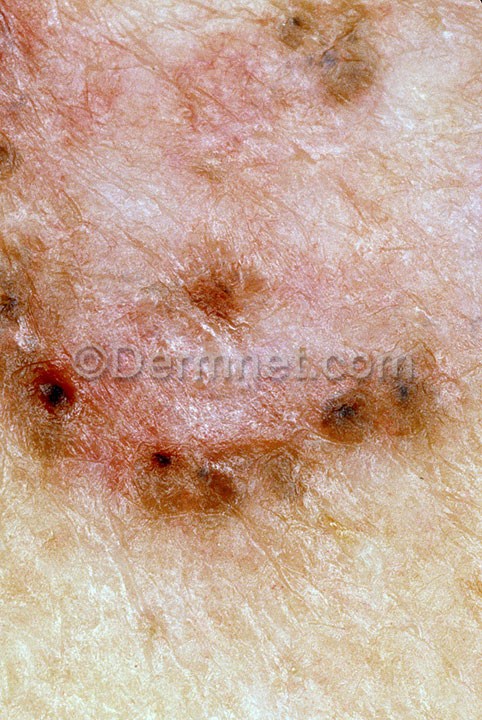
Disease: Actinic Keratosis Basal Cell Carcinoma and other Malignant Lesions